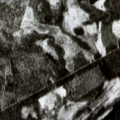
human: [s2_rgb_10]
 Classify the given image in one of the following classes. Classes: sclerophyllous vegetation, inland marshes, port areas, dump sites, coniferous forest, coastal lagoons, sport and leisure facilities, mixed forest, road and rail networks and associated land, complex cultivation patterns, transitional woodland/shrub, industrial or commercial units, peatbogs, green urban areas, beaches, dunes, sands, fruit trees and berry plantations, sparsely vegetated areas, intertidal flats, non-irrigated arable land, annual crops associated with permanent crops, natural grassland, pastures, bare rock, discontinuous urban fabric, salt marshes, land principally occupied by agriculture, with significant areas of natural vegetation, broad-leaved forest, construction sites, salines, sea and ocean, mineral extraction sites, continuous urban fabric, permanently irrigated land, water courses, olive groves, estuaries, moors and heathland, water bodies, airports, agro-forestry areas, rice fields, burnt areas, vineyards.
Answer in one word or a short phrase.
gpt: coniferous forest, mixed forest, transitional woodland/shrub